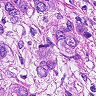
Metastatic tissue present: yes